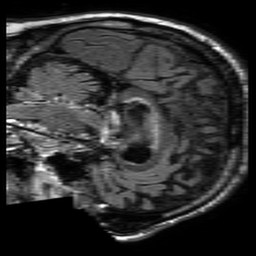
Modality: FLAIR
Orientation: sagittal
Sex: male
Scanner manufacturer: philips
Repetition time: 11 s
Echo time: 0.125 s